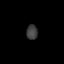
Tissue: skin
Cell type: Epithelial cells
Senescence score: 0.2859
Nuclear area (px): 162
Mean DAPI intensity: 61.932